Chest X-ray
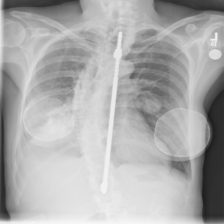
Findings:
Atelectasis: negative
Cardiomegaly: negative
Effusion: negative
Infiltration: negative
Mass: positive
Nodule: negative
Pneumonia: negative
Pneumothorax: negative
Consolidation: positive
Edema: negative
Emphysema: negative
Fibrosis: negative
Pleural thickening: negative
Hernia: negative